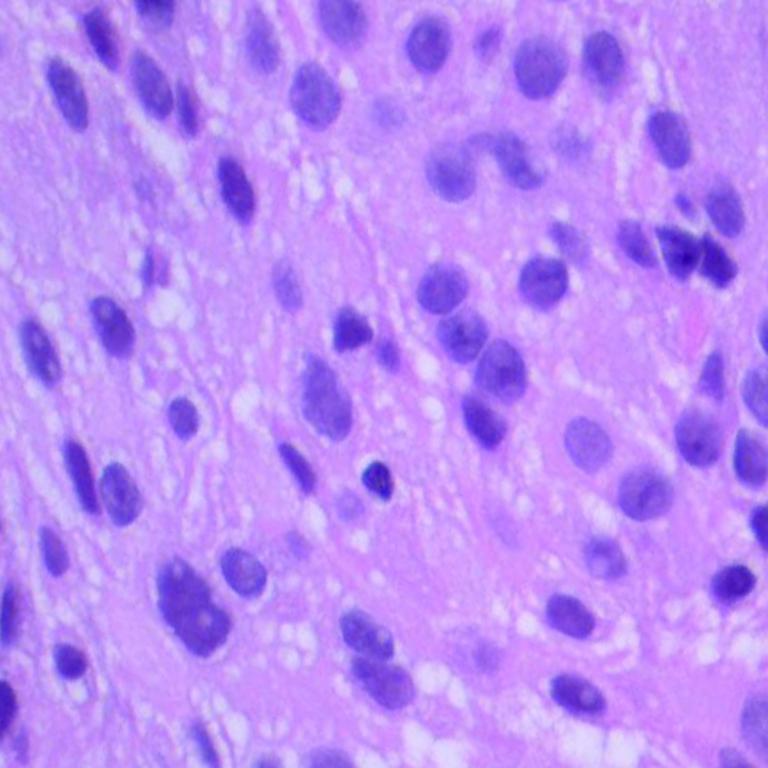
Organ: lung
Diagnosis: squamous carcinomas